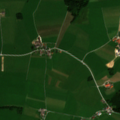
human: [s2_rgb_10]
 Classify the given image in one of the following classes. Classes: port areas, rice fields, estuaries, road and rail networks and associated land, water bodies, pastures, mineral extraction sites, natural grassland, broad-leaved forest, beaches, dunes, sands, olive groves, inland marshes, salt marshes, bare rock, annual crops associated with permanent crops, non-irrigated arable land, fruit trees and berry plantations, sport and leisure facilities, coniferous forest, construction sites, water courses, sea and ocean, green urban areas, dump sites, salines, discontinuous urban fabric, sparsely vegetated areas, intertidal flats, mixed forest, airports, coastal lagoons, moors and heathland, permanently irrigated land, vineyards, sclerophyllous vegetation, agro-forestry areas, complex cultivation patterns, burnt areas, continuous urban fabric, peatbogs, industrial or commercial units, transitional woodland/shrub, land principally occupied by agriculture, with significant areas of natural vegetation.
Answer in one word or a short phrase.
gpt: pastures, coniferous forest, mixed forest